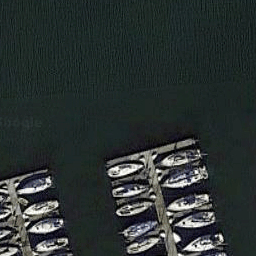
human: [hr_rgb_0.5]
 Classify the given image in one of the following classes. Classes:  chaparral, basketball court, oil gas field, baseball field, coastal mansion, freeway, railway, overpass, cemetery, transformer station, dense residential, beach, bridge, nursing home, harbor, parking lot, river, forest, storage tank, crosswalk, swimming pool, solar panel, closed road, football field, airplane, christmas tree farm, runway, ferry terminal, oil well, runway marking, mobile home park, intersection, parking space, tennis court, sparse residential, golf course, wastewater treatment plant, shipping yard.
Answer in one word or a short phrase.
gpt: harbor